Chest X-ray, AP view. Patient: 58 years old, sex M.
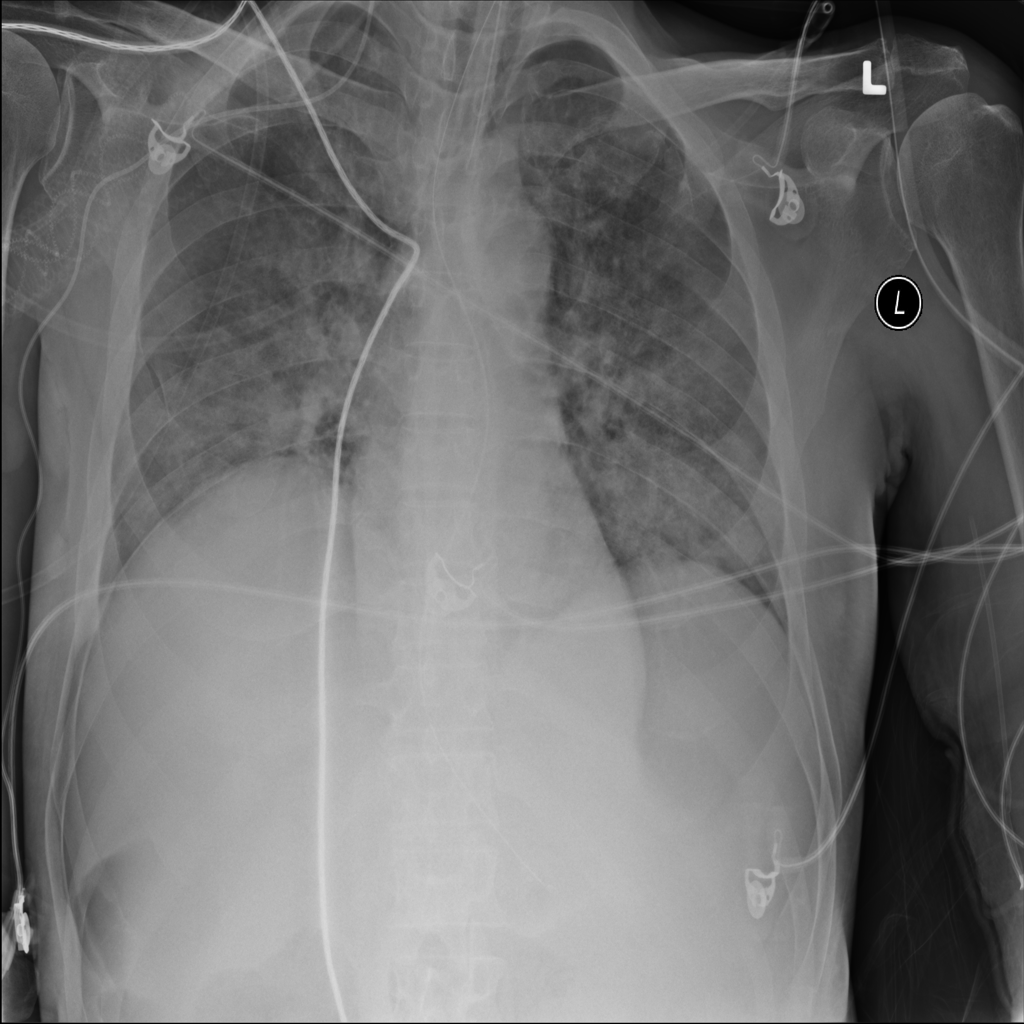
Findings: Edema